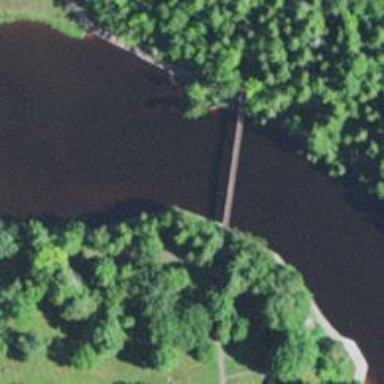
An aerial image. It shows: Footway road on suspension bridge.